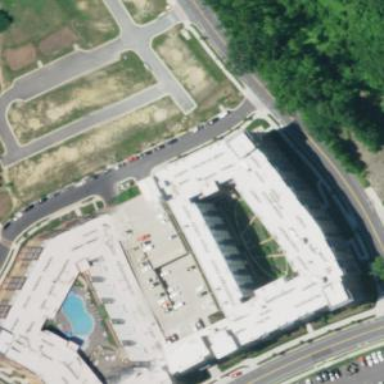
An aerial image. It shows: Multi-storey parking building.